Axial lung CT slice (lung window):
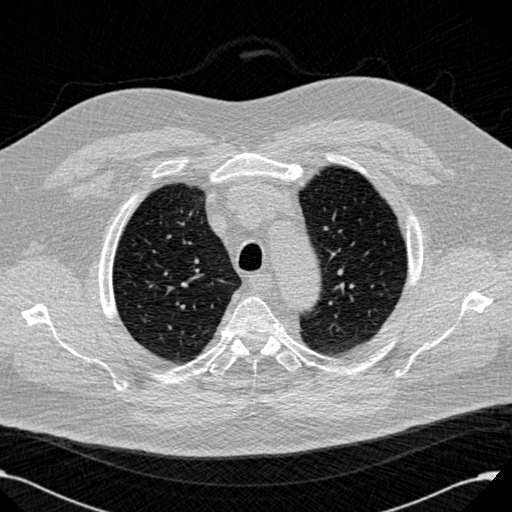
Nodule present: no